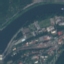
Land use / land cover: River